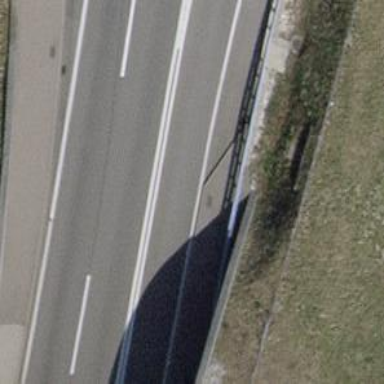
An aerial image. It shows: Motorway link.